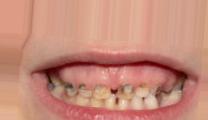
Condition: Caries